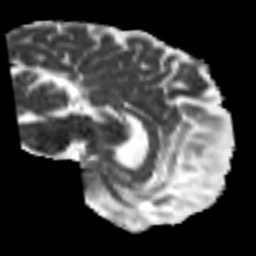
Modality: MD
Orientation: sagittal
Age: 45
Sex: male
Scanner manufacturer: siemens
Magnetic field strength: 3 T
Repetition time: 7.3 s
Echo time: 0.087 s